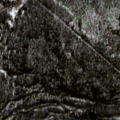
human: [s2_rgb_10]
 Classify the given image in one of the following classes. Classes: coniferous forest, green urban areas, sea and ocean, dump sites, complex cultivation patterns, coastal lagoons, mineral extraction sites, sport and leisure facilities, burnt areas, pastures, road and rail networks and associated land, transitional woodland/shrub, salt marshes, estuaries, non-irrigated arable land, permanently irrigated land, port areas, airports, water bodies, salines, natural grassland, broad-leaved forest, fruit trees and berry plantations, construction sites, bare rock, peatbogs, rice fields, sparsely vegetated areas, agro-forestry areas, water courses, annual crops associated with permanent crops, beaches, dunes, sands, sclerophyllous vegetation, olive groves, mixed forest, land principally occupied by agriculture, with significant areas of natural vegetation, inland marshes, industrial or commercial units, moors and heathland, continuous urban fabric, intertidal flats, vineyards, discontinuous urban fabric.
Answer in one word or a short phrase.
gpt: coniferous forest, moors and heathland, transitional woodland/shrub